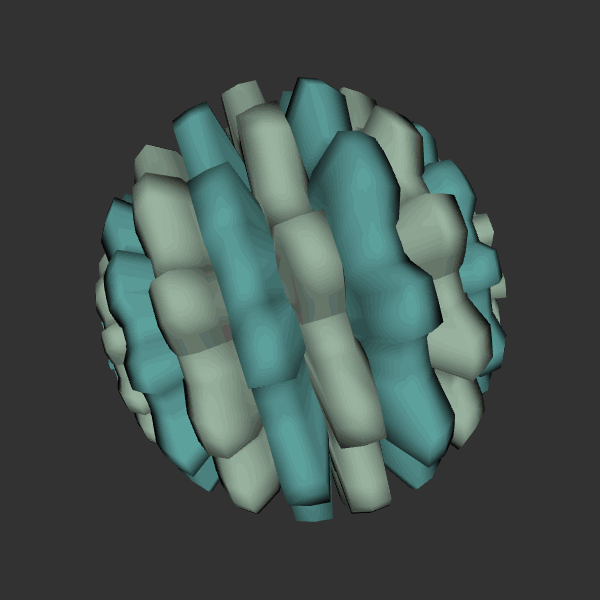
Background: dark